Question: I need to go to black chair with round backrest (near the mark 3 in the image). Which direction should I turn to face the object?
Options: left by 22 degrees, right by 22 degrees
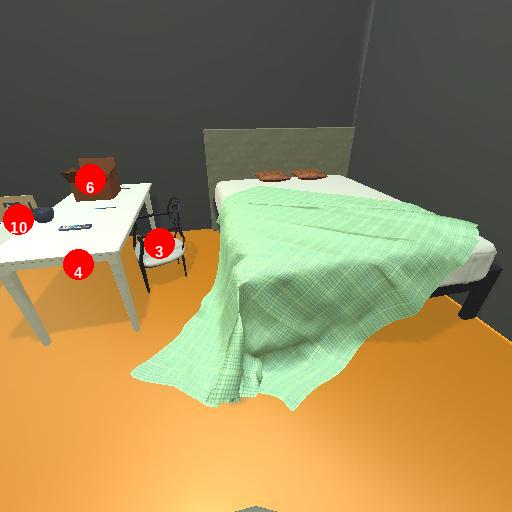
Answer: left by 22 degrees